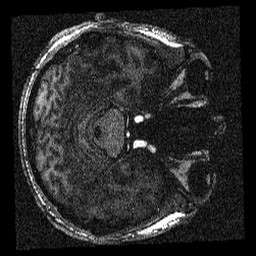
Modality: T1w
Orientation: axial
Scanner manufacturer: siemens
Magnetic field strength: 6.98 T
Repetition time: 2.5 s
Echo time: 0.00255 s